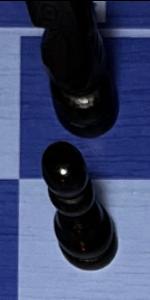
Label: Pawn_Black